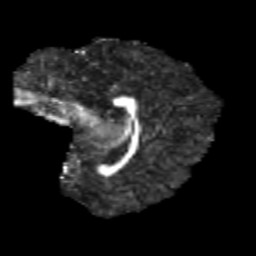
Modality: FA
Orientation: sagittal
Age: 10
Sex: female
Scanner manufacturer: siemens
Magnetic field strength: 3 T
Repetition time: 3.8 s
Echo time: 0.07 s